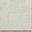
Piece: xx